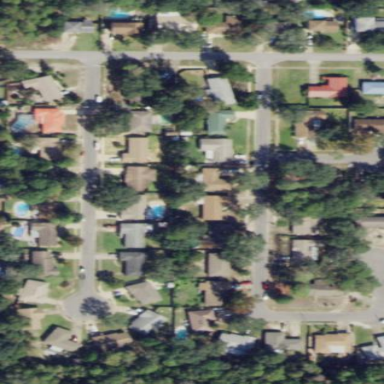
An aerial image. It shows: Single-family residential area.